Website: walmart
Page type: billing-address
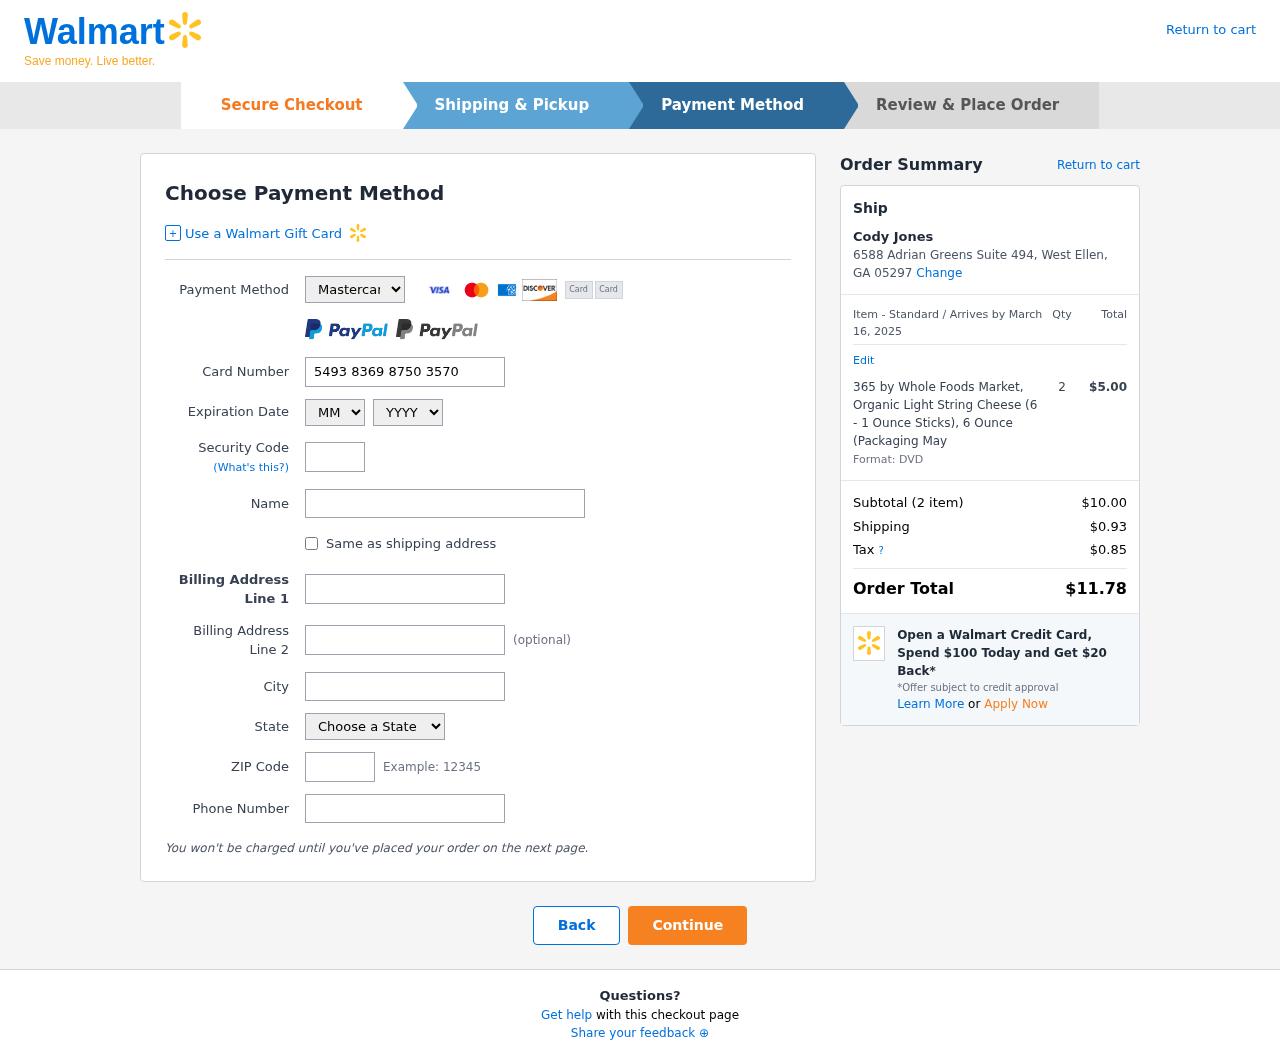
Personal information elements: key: PII_CARD_CVV
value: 926
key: PII_CARD_EXPIRY_MONTH
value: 07
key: PII_CARD_EXPIRY_YEAR
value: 26
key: PII_CARD_NUMBER
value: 5493 8369 8750 3570
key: PII_CARD_TYPE
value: Mastercard
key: PII_CITY
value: West Ellen
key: PII_CITY_STATE_ZIP
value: West Ellen, GA 05297
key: PII_FULLNAME
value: Cody Jones
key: PII_PHONE
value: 4472570208
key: PII_POSTCODE
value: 05297
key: PII_STATE
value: Georgia
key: PII_STREET
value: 6588 Adrian Greens Suite 494
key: PII_STREET2
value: Apt. 689
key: PII_FULLNAME2
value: Cody Jones
Product elements: key: PRODUCT1_NAME
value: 365 by Whole Foods Market, Organic Light String Cheese (6 - 1 Ounce Sticks), 6 Ounce (Packaging May
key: PRODUCT1_PRICE
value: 5
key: PRODUCT1_QUANTITY
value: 2
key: PRODUCT1_DESC
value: Format: DVD
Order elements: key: ORDER_DELIVERY_DATE
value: March 16, 2025
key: ORDER_NUM_ITEMS
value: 2
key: ORDER_SUBTOTAL
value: $10.00
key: ORDER_SHIPPING_COST
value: $0.93
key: ORDER_TAX
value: $0.85
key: ORDER_TOTAL
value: $11.78